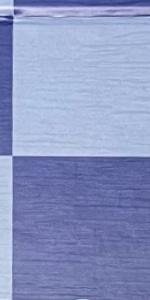
Label: Empty